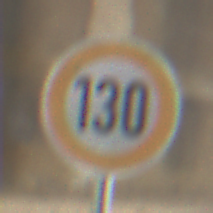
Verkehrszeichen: Geschwindigkeit130
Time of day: Midday
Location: Roofed (Beach)
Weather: Overcast
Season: NotSpecified
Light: Natural